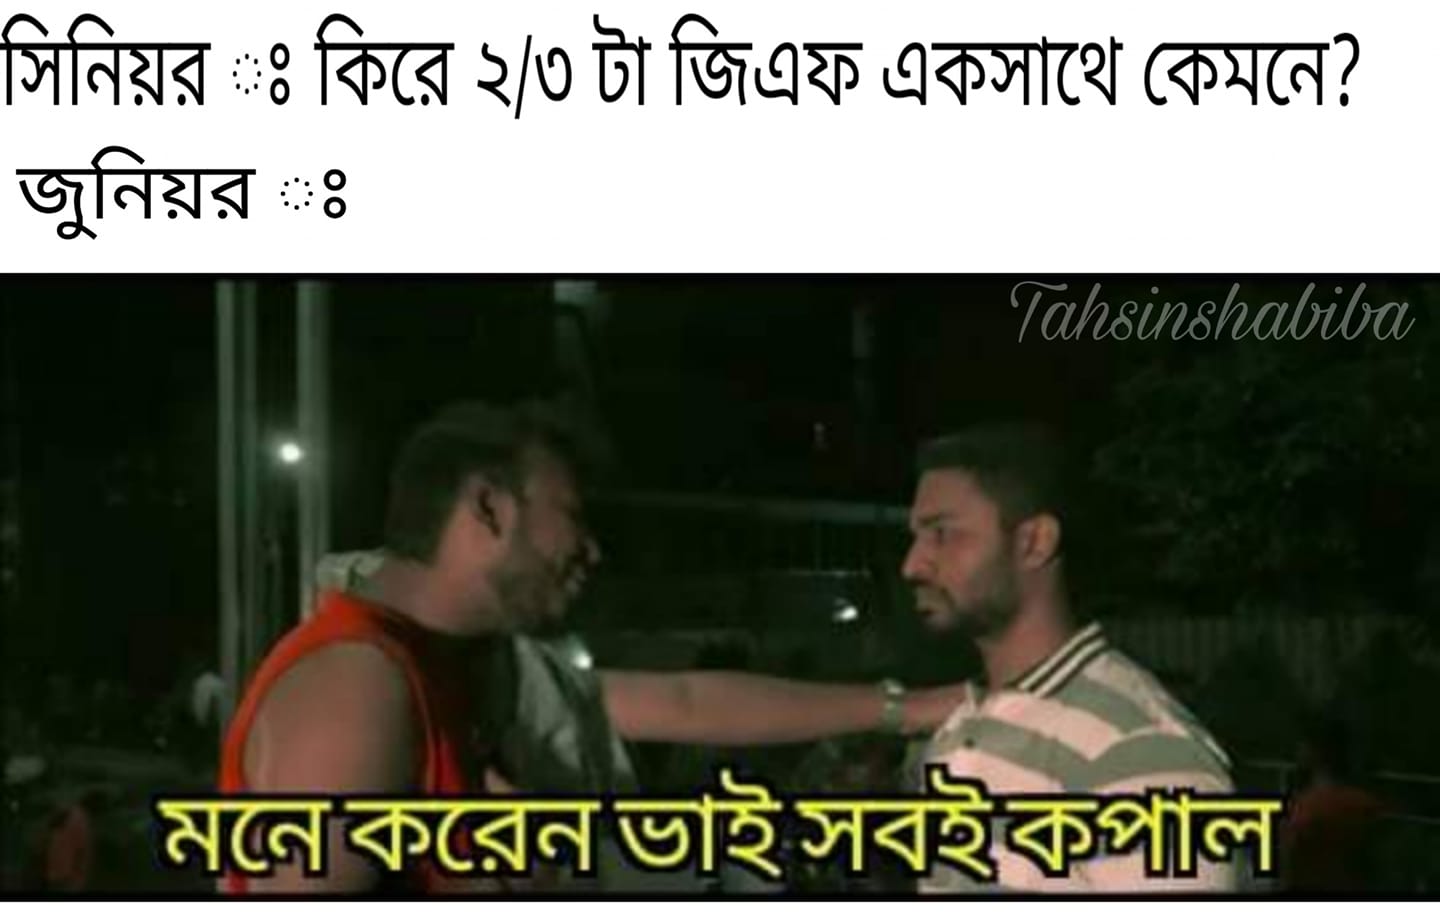
Text: সিনিয়র: কিরে ২/৩ টা জিএফ একসাথে কেমনে ? জুনিয়র: মনে করেন ভাই সবই কপাল
Label: Non Hate